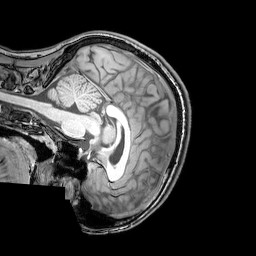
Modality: T1w
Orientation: sagittal
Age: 24
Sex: female
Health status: healthy
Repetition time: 0.081 s
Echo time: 0.037 s